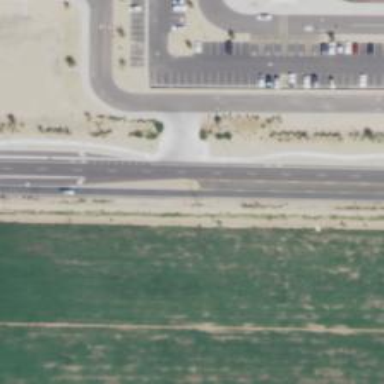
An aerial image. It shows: Secondary road with asphalt surface.